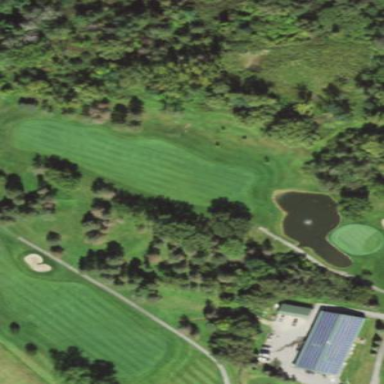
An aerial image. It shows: Grassy area designated as golf fairway.